Question: When using <URL> as follows:
1. def f(x, a, b): return a*x**2+b*x
2. And then proceeds with the fitting popt, pcov = curve_fit(f,x,y)
But the question is now, how does one go about defining the function in point 1. if the function contains an integral (or a discrete sum), e.g.:

The experimental data is still given for x and f(x), so point 2. would be similar I imagine once I can define f(x) in python. By the way I forgot to say that it is assumed that g(t) has a well known form here, and contains the fitting parameters, i.e. parameters like a and b given in the polynomial example. Any help is much appreciated. The question is really supposed to be a generic one, and the functions used in the post are just random examples.
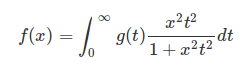
Answer: Here's an example of fitting a curve defined in terms of an integral. The curve is the integral of 'sin(t*w)/t+p' over 't' from 0 to Pi. Our x data points correspond to 'w', and we're adjusting the 'p' parameter to to get the data to fit.
'''
import math, numpy, scipy.optimize, scipy.integrate
def integrand(t, args):
w, p = args
return math.sin(t * w)/t + p
def curve(w, p):
res = scipy.integrate.quad(integrand, 0.0, math.pi, [w, p])
return res[0]
vcurve = numpy.vectorize(curve, excluded=set([1]))
truexdata = numpy.asarray([0.0, 1.0, 2.0, 3.0, 4.0, 5.0, 6.0, 7.0])
trueydata = vcurve(truexdata, 1.0)
xdata = truexdata + 0.1 * numpy.random.randn(8)
ydata = trueydata + 0.1 * numpy.random.randn(8)
popt, pcov = scipy.optimize.curve_fit(vcurve,
xdata, ydata,
p0=[2.0])
print popt
'''
That'll print something out fairly close to 1.0, which is what we used as 'p' when we created the 'trueydata'.
Note that we use 'numpy.vectorize' on the curve function to produce a vectorized version compatible with 'scipy.optimize.curve_fit'.